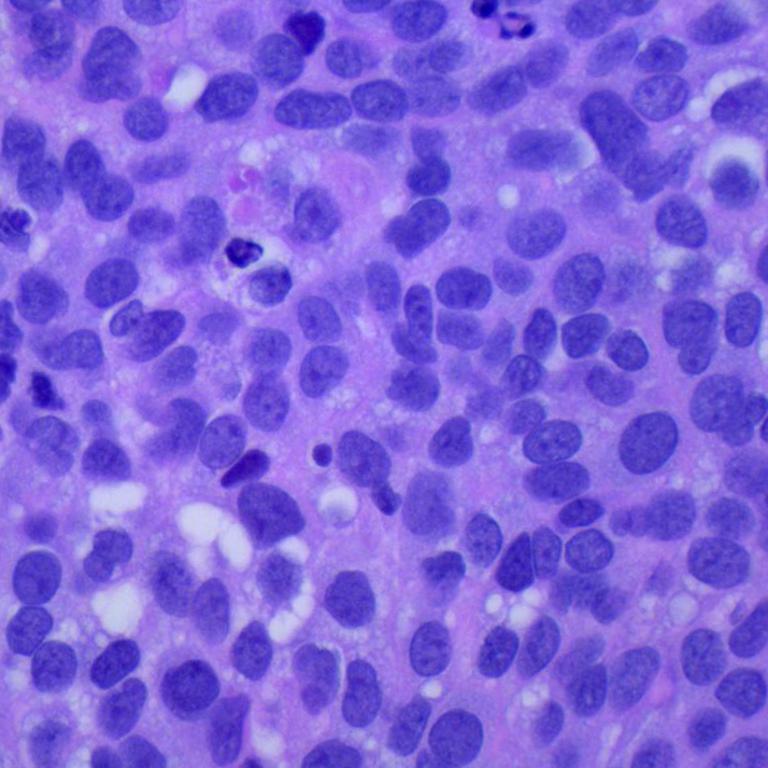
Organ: lung
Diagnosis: squamous carcinomas